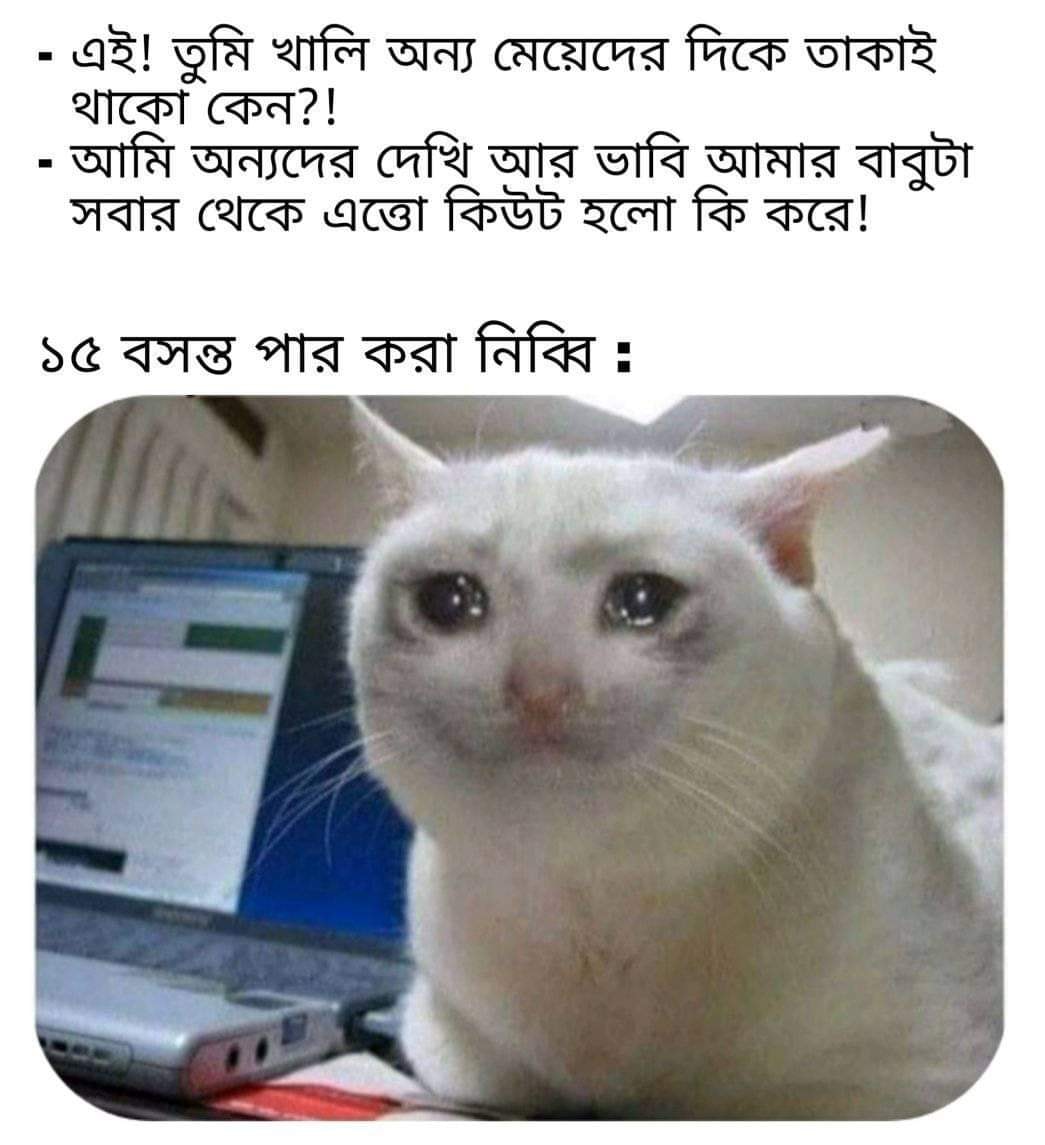
Caption: -এই তু্মি খালি অন্য মেয়েদের দিকে তাকাই থাকো কেন ?!    -আমি অন্যদের দেখি আর ভাবি আমার বাবুটা সবার থেকে এত্তো কিউট হলো কি করে !    ১৫ বসন্ত পার করা নিব্বিঃ
Label: non-hate